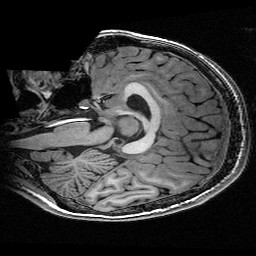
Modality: T1w
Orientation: sagittal
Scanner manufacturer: ge
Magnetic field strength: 3 T
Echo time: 0.00318 s